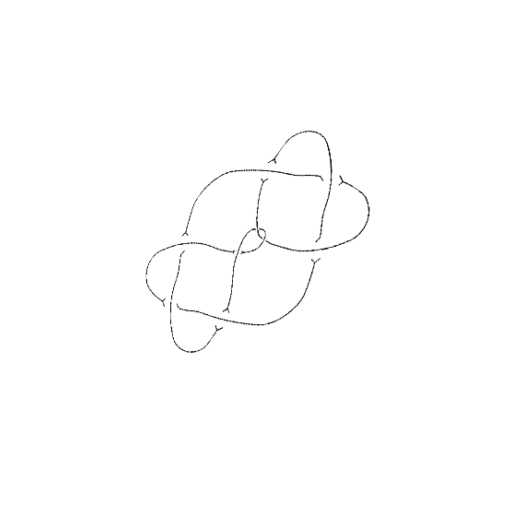
Crossing number: 9